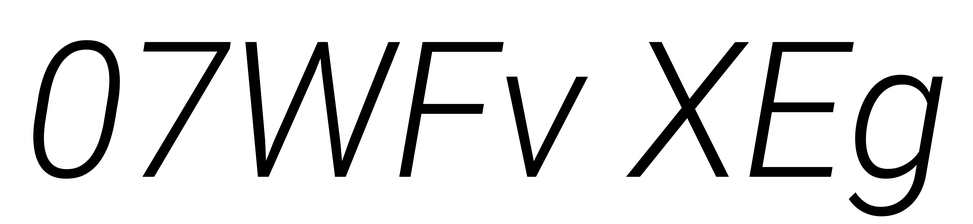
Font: Roboto-Italic_Light_Italic